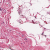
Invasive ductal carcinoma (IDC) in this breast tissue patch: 0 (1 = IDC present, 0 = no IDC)